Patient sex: F
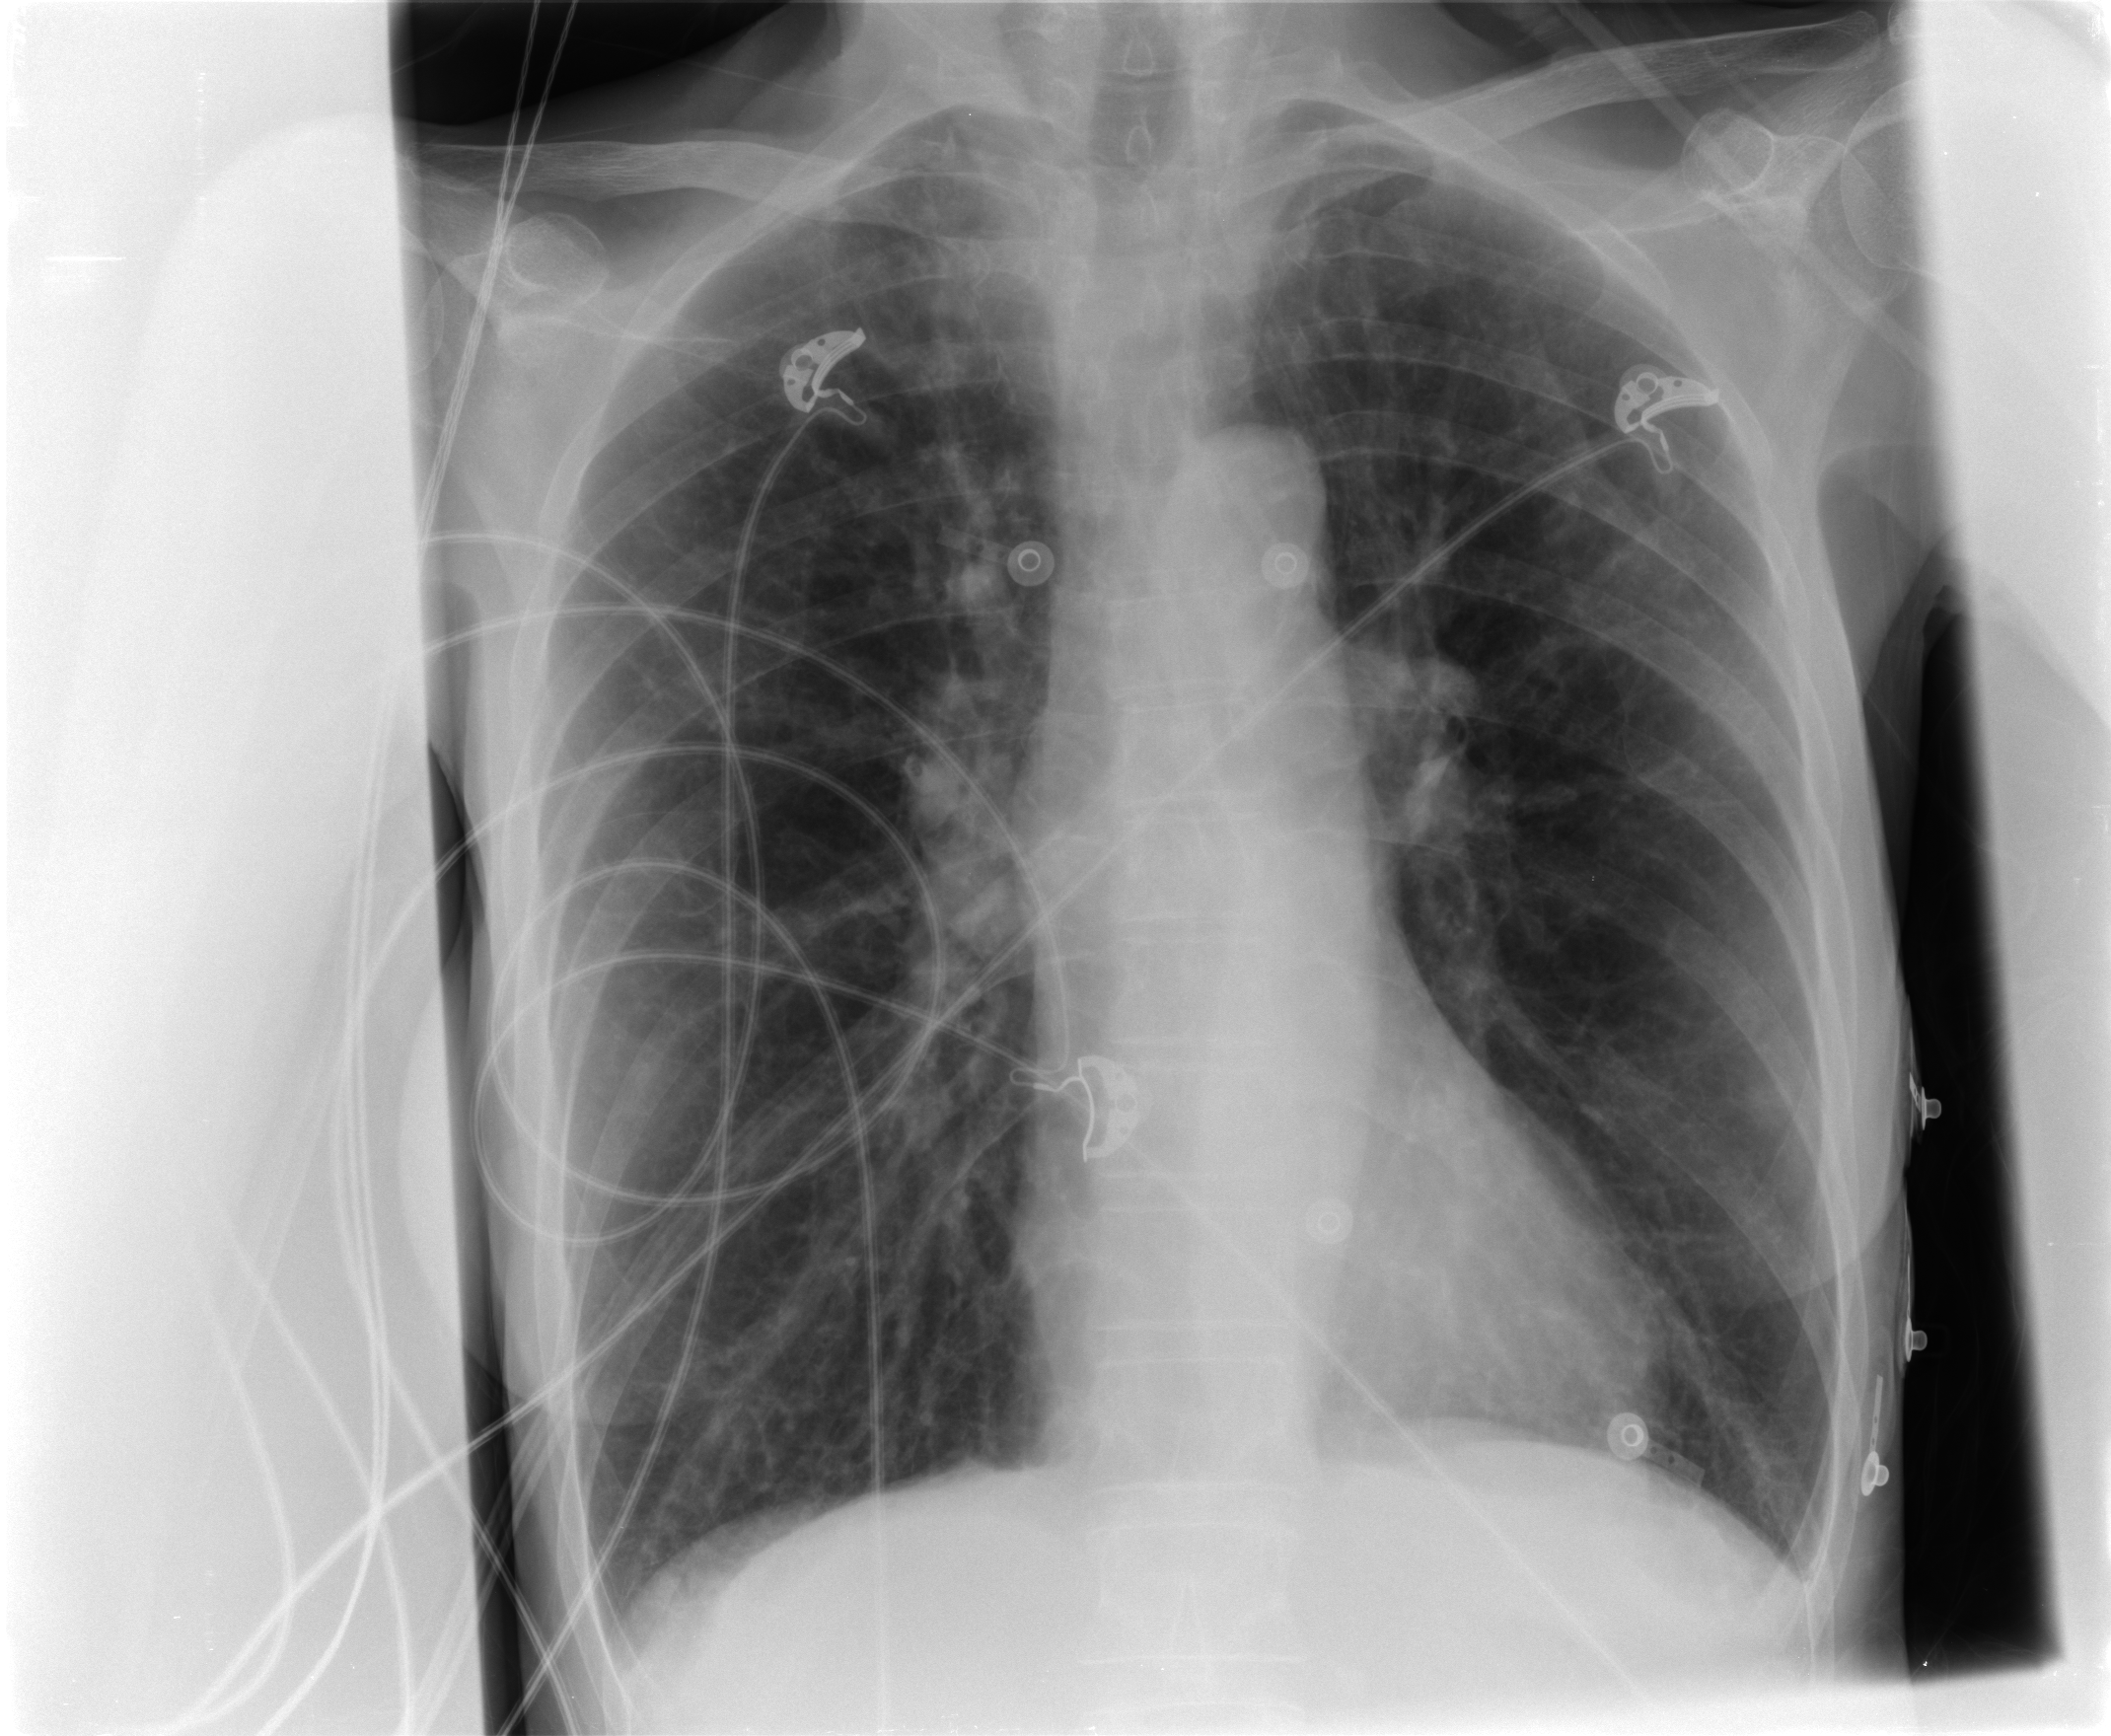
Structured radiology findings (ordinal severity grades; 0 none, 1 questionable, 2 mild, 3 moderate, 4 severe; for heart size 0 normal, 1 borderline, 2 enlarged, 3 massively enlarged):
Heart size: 0
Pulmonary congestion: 1
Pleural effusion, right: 0
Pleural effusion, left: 0
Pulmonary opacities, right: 0
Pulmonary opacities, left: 0
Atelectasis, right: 0
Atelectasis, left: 0